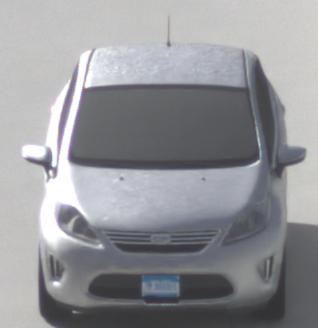
Make: Ford
Model: Fiesta
Detailed model: ’09 Sedan (seventh series)
Model produced from: 2010
Model produced until: 2017
Doors: 4
Color: white
Road condition: dry road
Daytime: morning or afternoon
Contrast: medium contrast